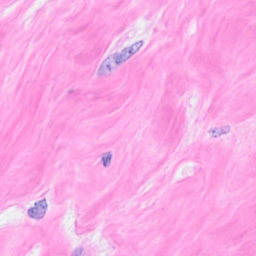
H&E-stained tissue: Breast